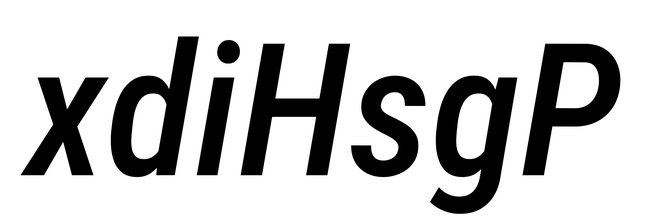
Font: Roboto-Italic_Condensed_Medium_Italic